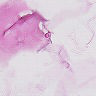
Metastatic tissue present: no